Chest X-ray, AP view. Patient: 60 years old, sex M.
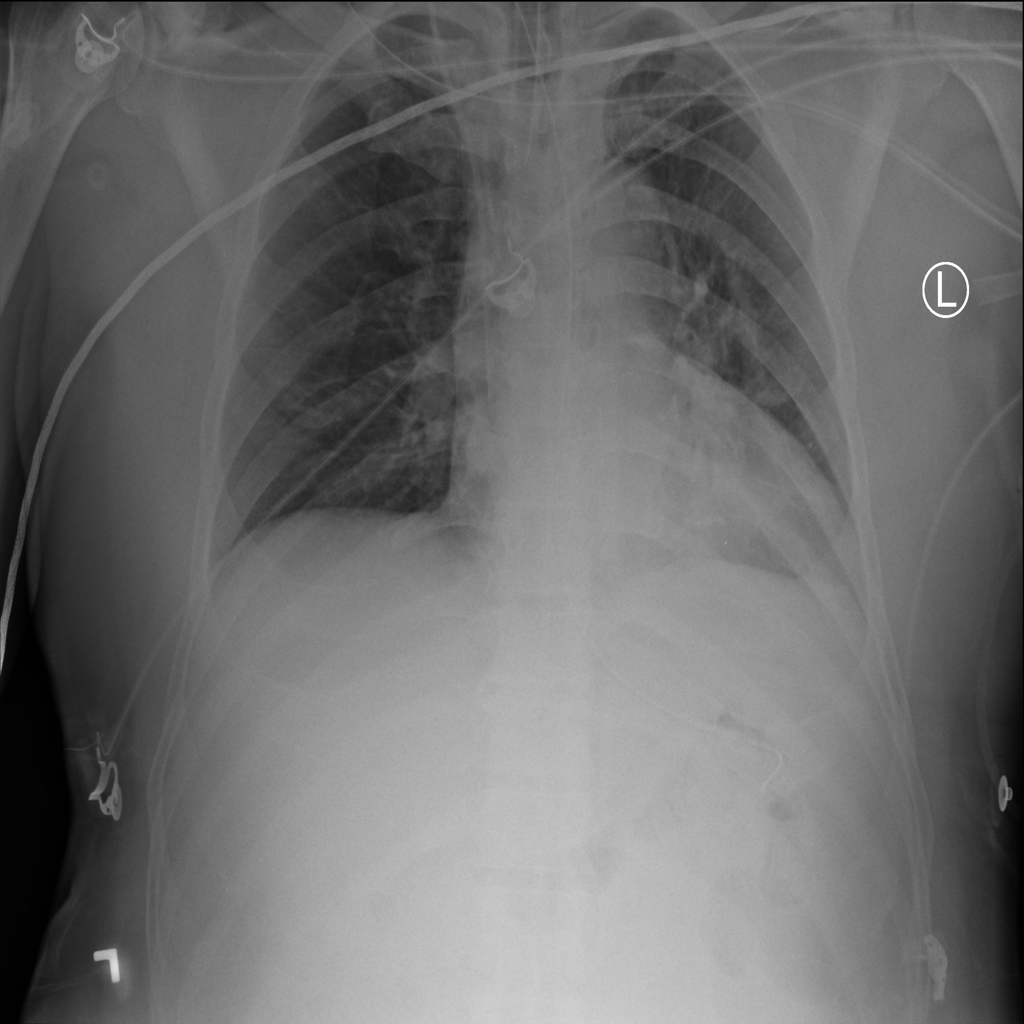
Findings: Atelectasis